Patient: sex M, age 58
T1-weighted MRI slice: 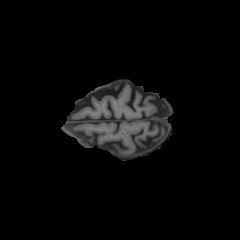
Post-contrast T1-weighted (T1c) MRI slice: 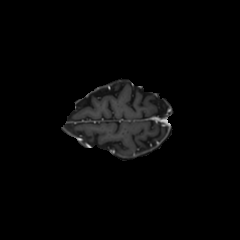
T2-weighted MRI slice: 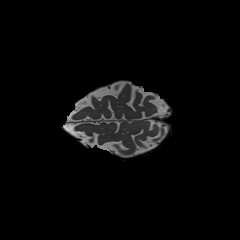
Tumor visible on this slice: no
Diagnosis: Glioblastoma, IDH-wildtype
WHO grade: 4